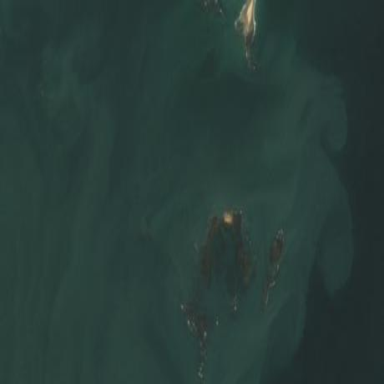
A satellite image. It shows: Natural rock reef.